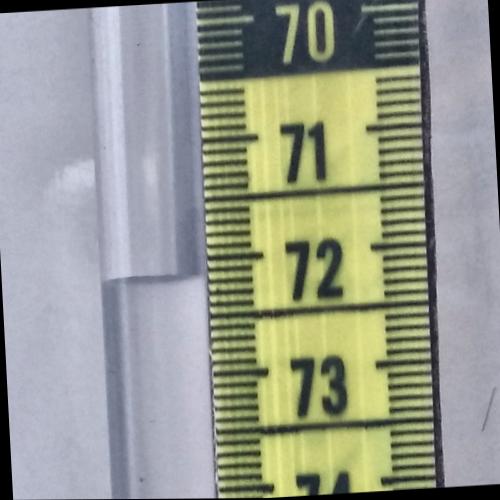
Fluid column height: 72.1 cm